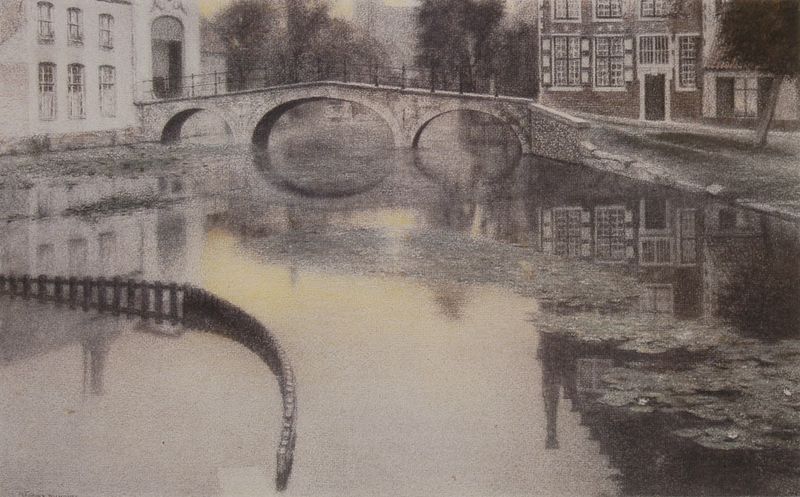
Titel: Souvenir de Bruges. L'entrée du béguinage
Künstler: Fernand Khnopff
Standort: München
Institution: Privatbesitz
Schlagwörter: baum, dunkel, himmel, schatten, wasser, weiß, bäume, fluss, gelb, impressionismus, landschaft, see, stadt, ufer, braun, fenster, grau, hell, hintergrund, kreide, licht, pastell, schwarz, strasse, tür, zeichnung, gebäude, haus, weg, zaun, malerei, holland, niederlande, spiegel, öl, bach, dämmerung, flusslauf, gracht, häuser, spiegelung, brücke, brüstung, gewässer, gitter, kanal, schornstein, deutschland, ruhe, ansicht, bogen, fassade, fassaden, türen, giebel, mauer, sprossenfenster, ziegel, sonnenuntergang, platz, damm, kai, steg, spiegeln, geländer, tor, zinnen, unscharf, foto, fotografie, ortschaft, bögen, eingang, scheune, torbogen, kohle, schwarz weiss, kunst, portal, schwarz weis, diffus, verschwommen, seerosen, spiegelungen, überschwemmung, seerose, gespiegelt, graustufen, fabrikgebäude, amsterdam, canal, hamburg, brück, teichrosen, delft, lübeck, sell, photograph, river, haarlem, bridge, graacht, house, utrecht, window, stone, delf, flussluaf, knopfh, tree, water, deutschland+, brugge, waterlelies, houdse, bruges, fence, stream, coor, gel#mder